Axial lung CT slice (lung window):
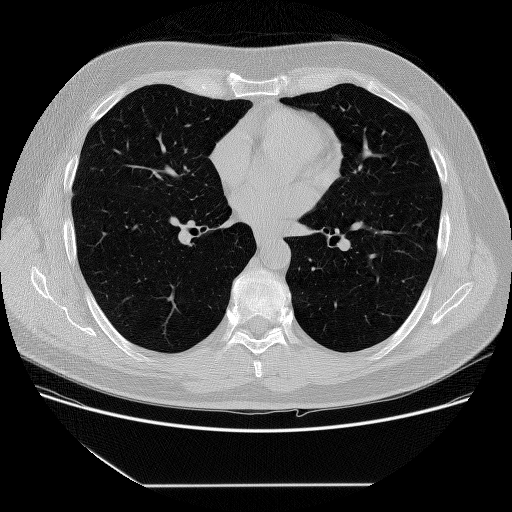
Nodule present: no